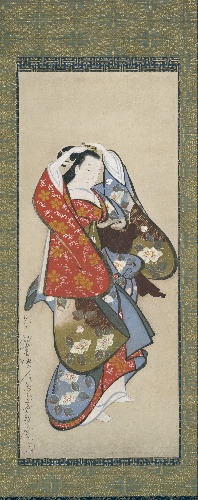
Artist: Kaigetsudō Dohan
Artist bio: active 1710–16
Date: 18th century
Object type: Hanging scroll
Classification: Paintings
Medium: Hanging scroll; ink and color on paper
Culture: Japan
Period: Edo period (1615–1868)
Dimensions: Image: 32 3/16 x 13 3/16 in. (81.8 x 33.5 cm)
Overall with mounting: 64 3/8 x 20 1/8 in. (163.5 x 51.1 cm)
Department: Asian Art
Credit line: The Harry G. C. Packard Collection of Asian Art, Gift of Harry G. C. Packard, and Purchase, Fletcher, Rogers, Harris Brisbane Dick, and Louis V. Bell Funds, Joseph Pulitzer Bequest, and The Annenberg Fund Inc. Gift, 1975
Accession year: 1975
Repository: Metropolitan Museum of Art, New York, NY
Tags: Women